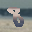
Label: 8